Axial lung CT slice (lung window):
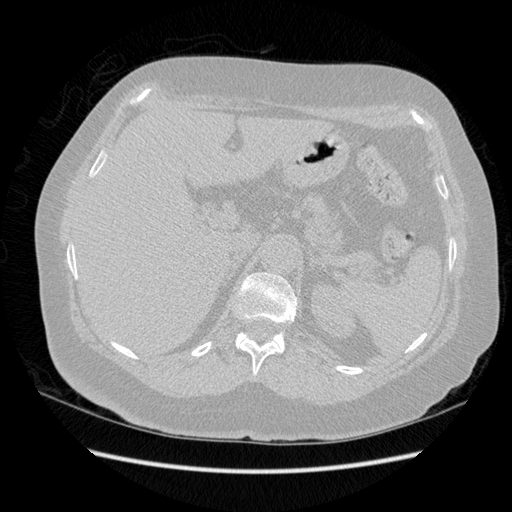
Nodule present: no